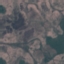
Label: HerbaceousVegetation